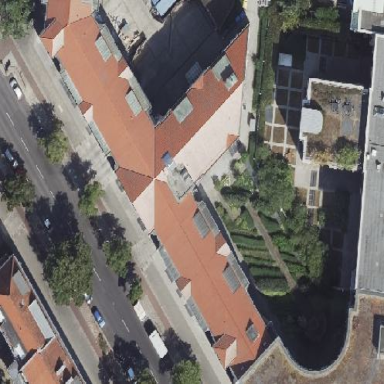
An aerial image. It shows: Office building with hipped roof shape.